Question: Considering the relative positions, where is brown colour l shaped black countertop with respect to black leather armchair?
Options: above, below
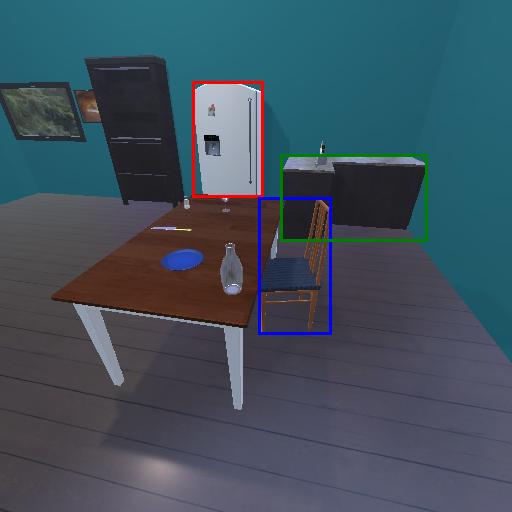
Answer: above